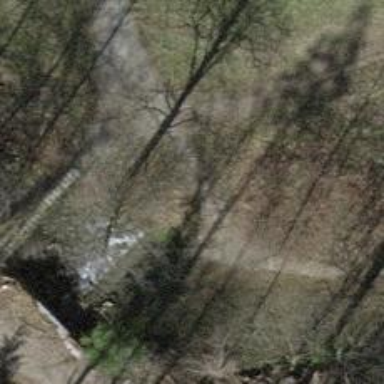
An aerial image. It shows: Path with fine gravel surface.